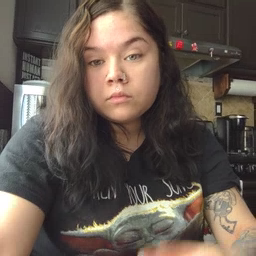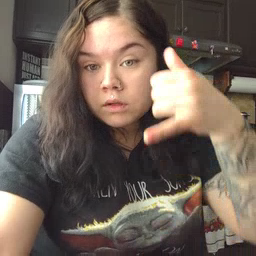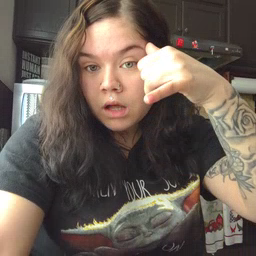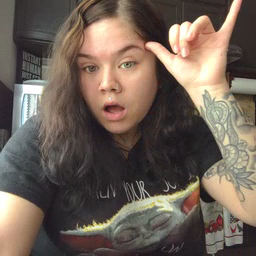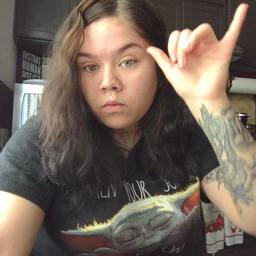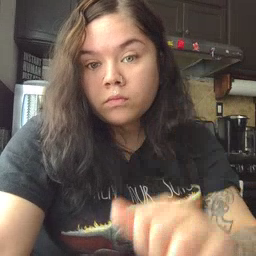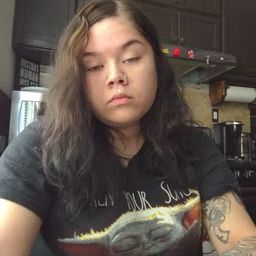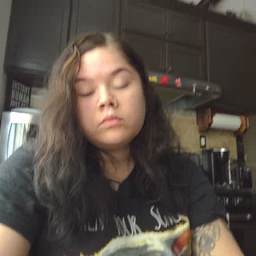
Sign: cow